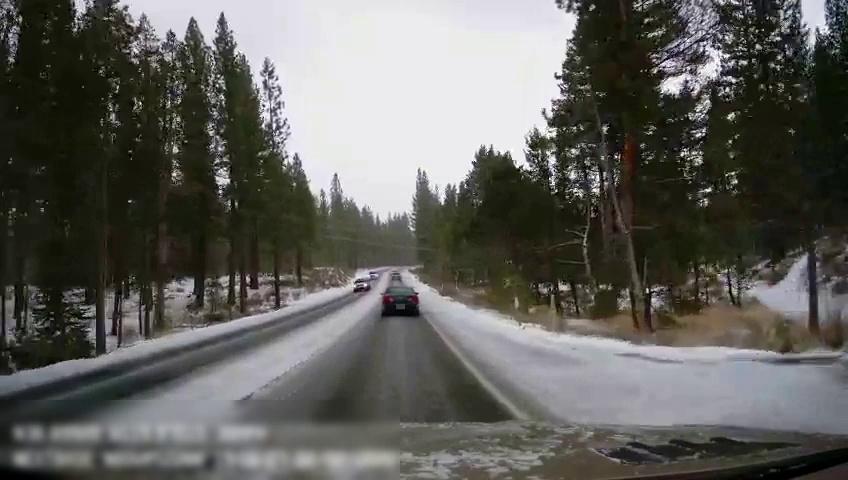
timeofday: Day
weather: Snowy
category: Drivable Space
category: Vehicles | SUV
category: Vehicles | SUV
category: Vehicles | Car
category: Vehicles | Car
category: Lanes | Current Lane